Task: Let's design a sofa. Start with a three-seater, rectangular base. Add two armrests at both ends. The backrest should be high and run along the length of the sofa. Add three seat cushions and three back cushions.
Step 503:
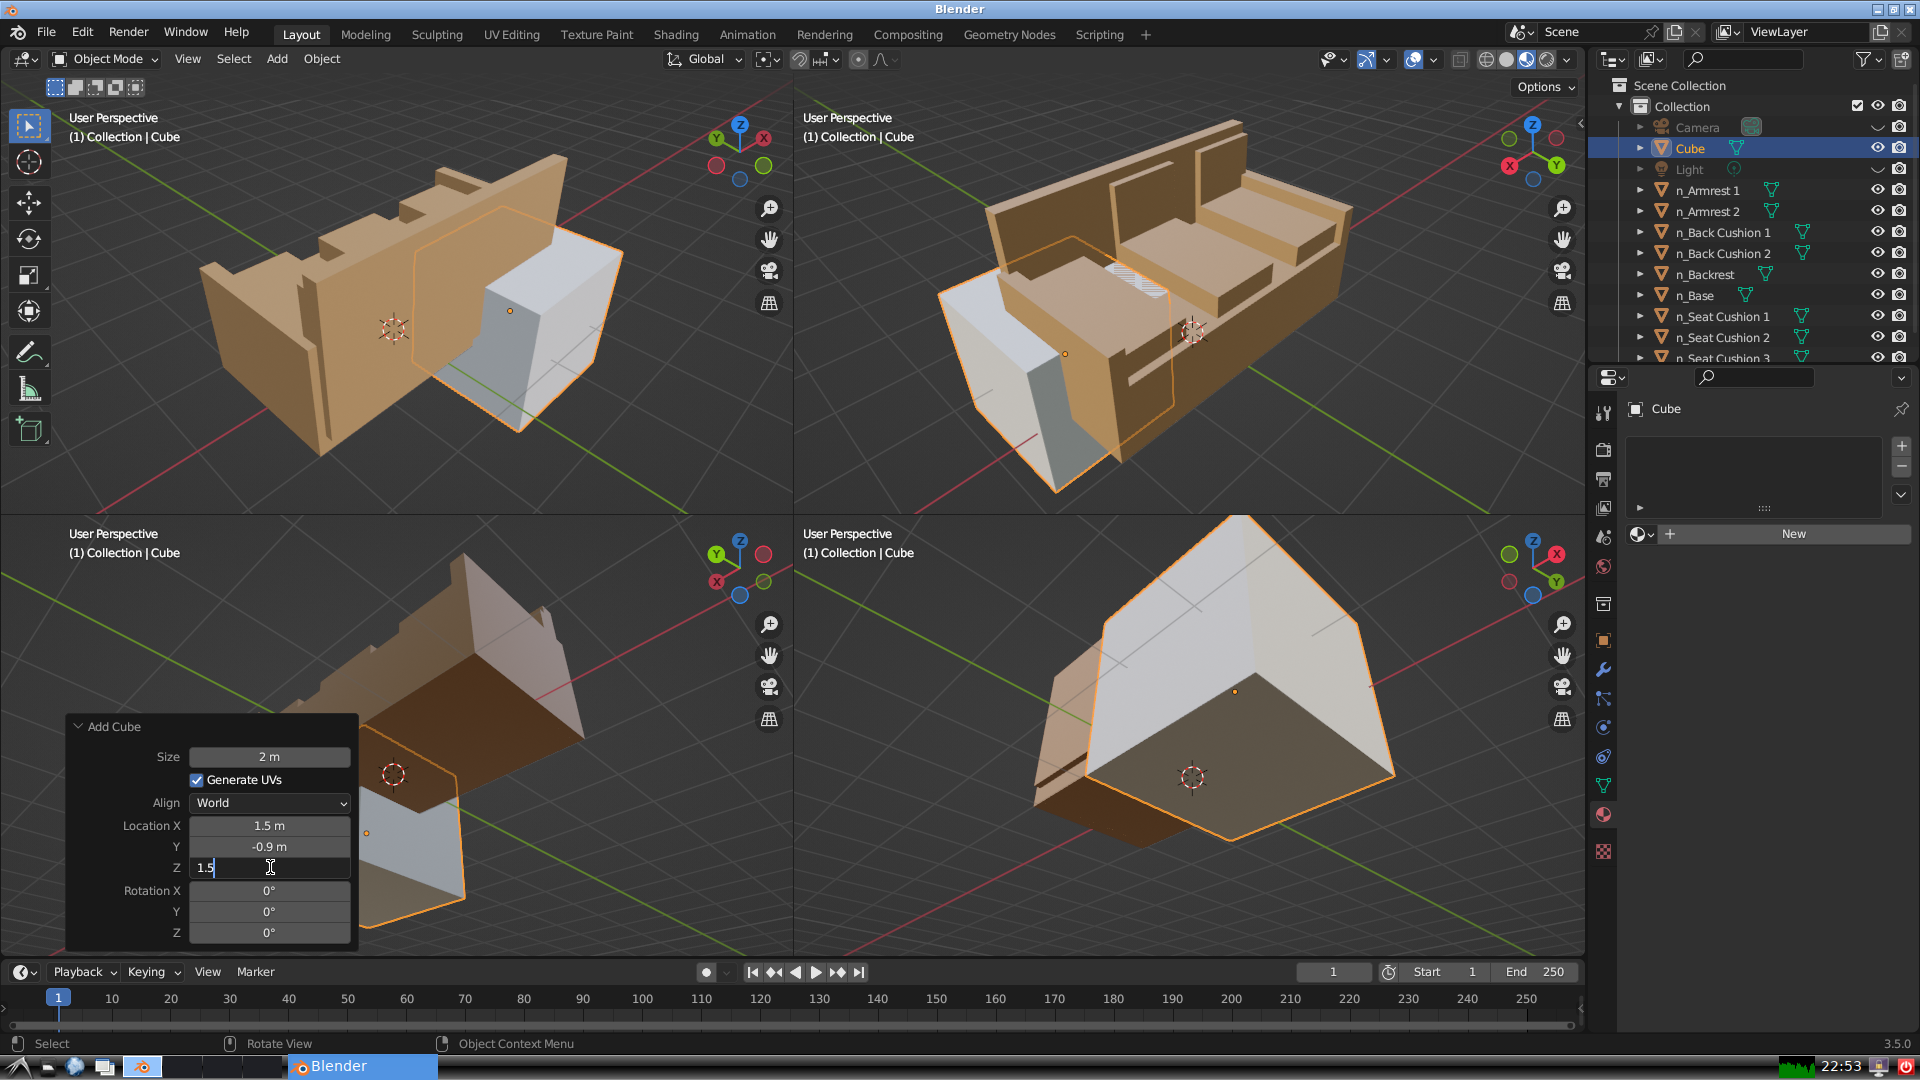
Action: {"key_press": ['Return']}